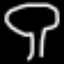
Label: mushroom